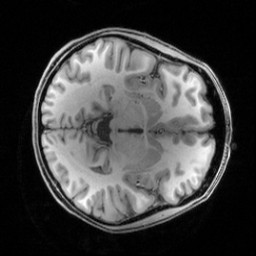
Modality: T1w
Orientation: axial
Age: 24
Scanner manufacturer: siemens
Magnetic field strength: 3 T
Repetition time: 2.5 s
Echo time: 0.00444 s